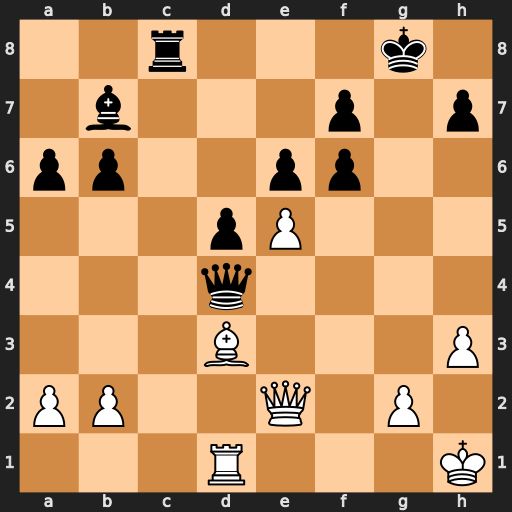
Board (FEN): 2r3k1/1b3p1p/pp2pp2/3pP3/3q4/3B3P/PP2Q1P1/3R3K
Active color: w
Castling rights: -
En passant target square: -
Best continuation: Bxh7+ Kg7 Rxd4